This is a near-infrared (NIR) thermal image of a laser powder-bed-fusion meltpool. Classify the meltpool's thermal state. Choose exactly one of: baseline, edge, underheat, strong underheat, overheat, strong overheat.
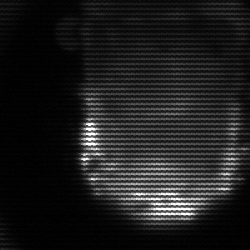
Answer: baseline